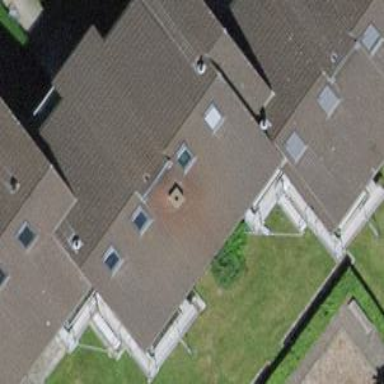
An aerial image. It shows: Gabled roof on residential building.